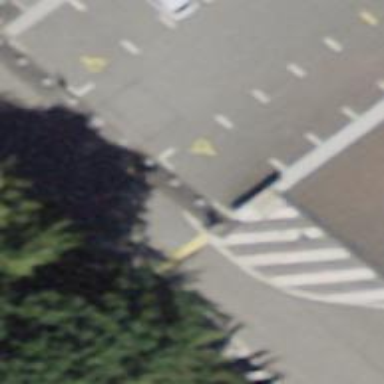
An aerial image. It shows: Bollard.